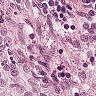
Metastatic tissue present: yes